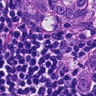
Metastatic tissue present: yes